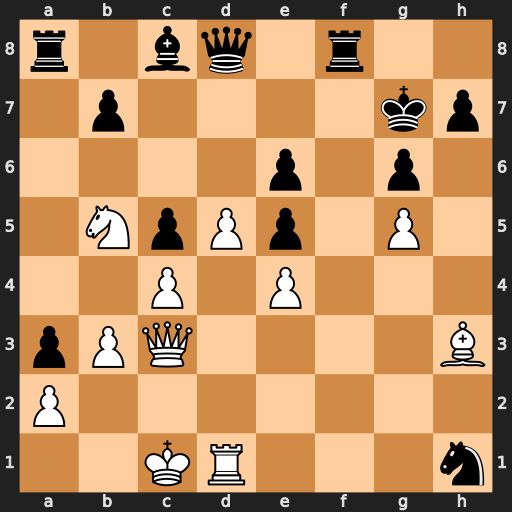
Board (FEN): r1bq1r2/1p4kp/4p1p1/1NpPp1P1/2P1P3/pPQ4B/P7/2KR3n
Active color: w
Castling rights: -
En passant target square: -
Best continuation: Qxe5+ Kg8 dxe6 Qe7 Rxh1 Qg7 Qxg7+